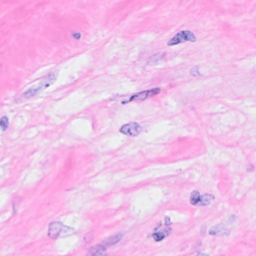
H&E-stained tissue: Breast